Question: I am trying to create a local table which is a replica of a table created from a query I have made on Access. I made the query on Access using SQL code.
I have tried to use the INTO command, however I do not know what the query result table will be called so not sure what the FROM value would be. The tables are linked tables and the SQL code is just combining them, the issue came when I tried to edit the data and couldn't so Im trying to put them into a local table to solve that issue.
'''
Select * from [Rack 1]
UNION ALL
Select * from [Rack 2]
UNION ALL
Select * from [Rack 3]
UNION ALL
Select * from [Rack 4];
'''

I have over 100 linked tables all with the same columns and all combined with the UNION ALL command, I have made the example above to show how my SQL code looks. I expect to be able to edit the data however I keep getting a error saying "This Recordset is not updateable", so my intended result is to create a new local table I can edit.
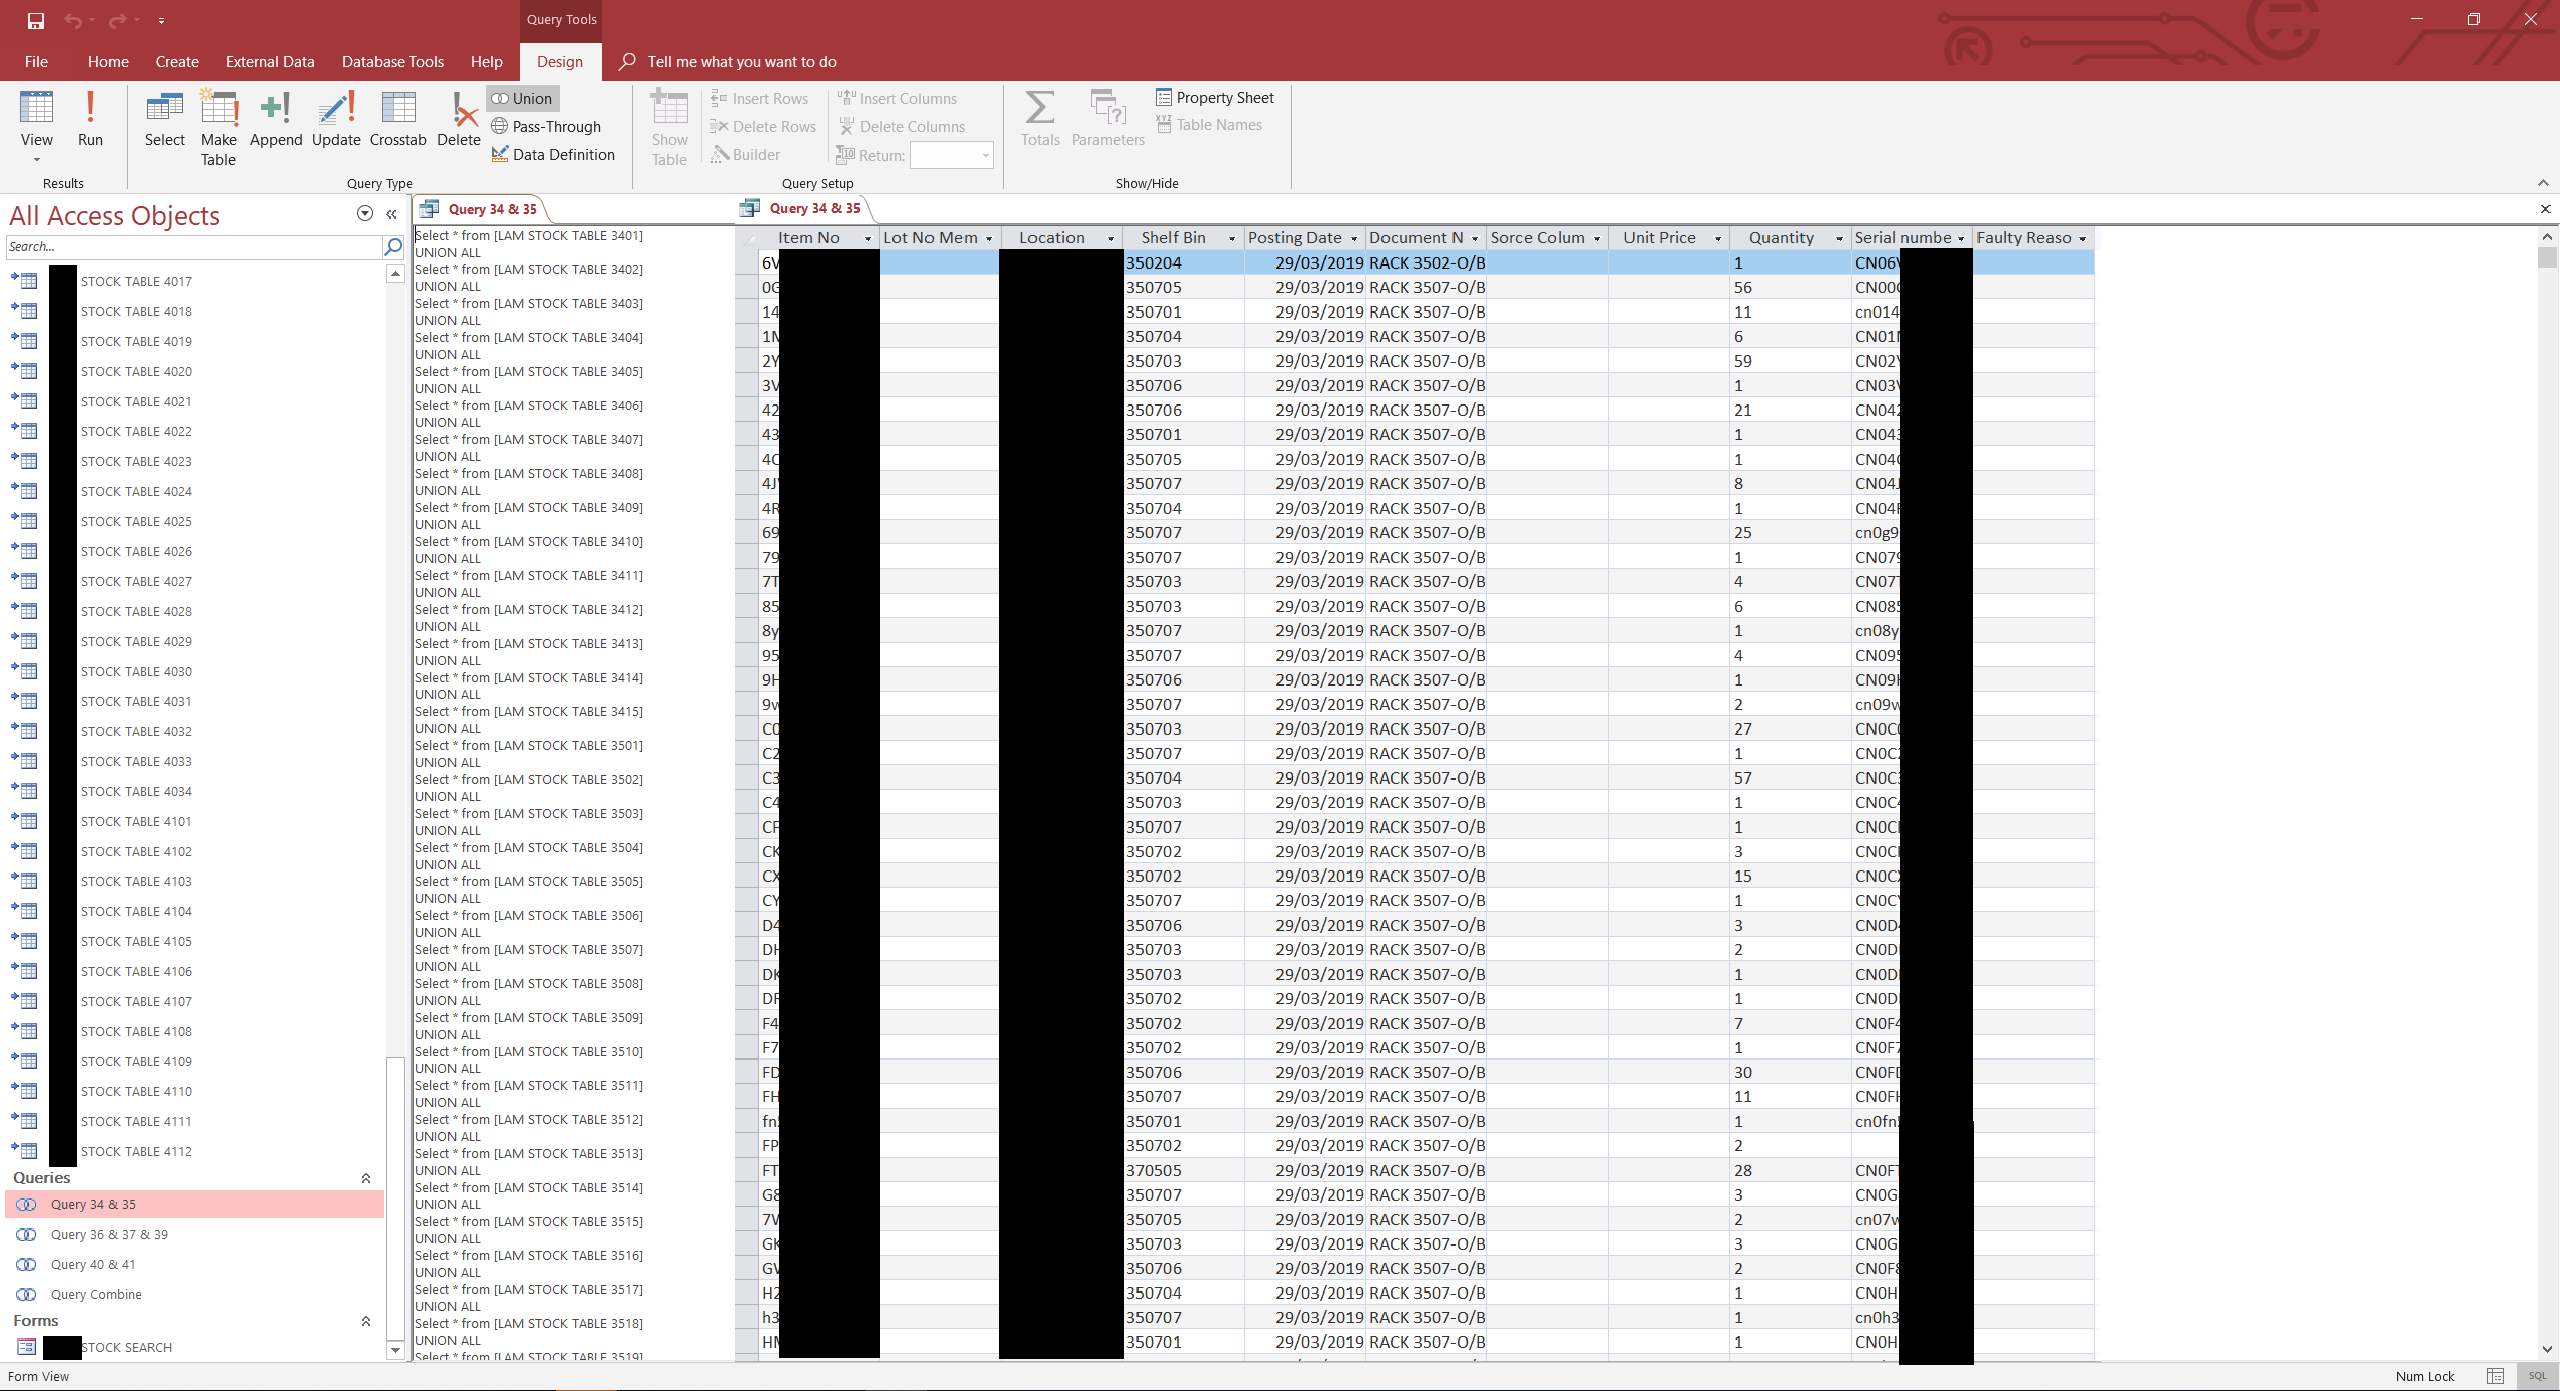
Answer: One way to solve your issue is to create a new query which says the following:
'''
SELECT *
INTO [Insert Table Name Here]
FROM [Insert Query Name Here]
'''
For example using one of your queries from the screenshot:
'''
SELECT *
INTO [Query 34 & 35]
FROM [Query 34 & 35]
'''
Hope this helps!